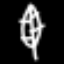
Label: leaf